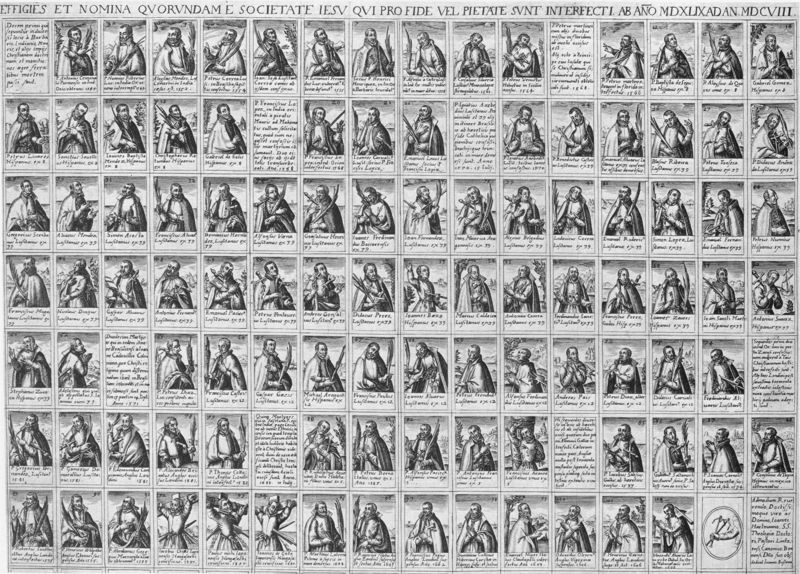
Titel: EFFIGIES ET NOMINA QVORVNDAM E SOCIETATE IESV
Künstler: Petrus Ribadaneira
Standort: Wolfenbüttel
Institution: Herzog August Bibliothek
Schlagwörter: feder, mann, umhang, weiß, menschen, grau, männer, schwarz, zeichnung, alt, bart, geschichte, gesten, porträt, geistlicher, mantel, adel, personen, blatt, renaissance, engel, adelige, schrift, bilder, papier, graphik, soldaten, name, posen, buch, kreuz, porträts, druck, schwarzweiss, viele, comic, stich, schwert, text, zeitung, waffe, beschriftung, reihe, herrscher, bildnisse, portraits, ritter, viel, rüstung, portrai, namen, rom, serie, portät, heiliger, palmen, umhänge, heilige, heilig, helden, pfeil, texte, abbildungen, latein, lateinisch, ahnen, neuzeit, gemeinschaft, erzählung, apostel, aufstellung, laten, stammbaum, jesuiten, porträtstreifen, aufzählung, informationen, briefmarken, tekste, geistlicje, nomina, brustbilde, societae